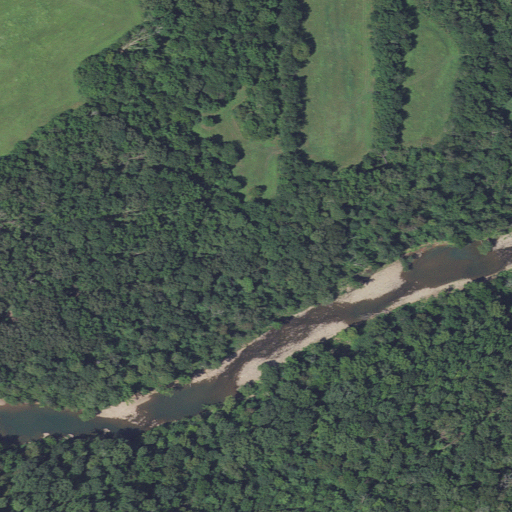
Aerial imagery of valley in Arkansas named Bonita Hollow containing deciduous forest, pasture, mixed forest, evergreen forest, open water, and woody wetlands